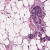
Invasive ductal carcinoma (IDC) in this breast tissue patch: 1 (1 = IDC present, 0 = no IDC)